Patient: sex M, age 52
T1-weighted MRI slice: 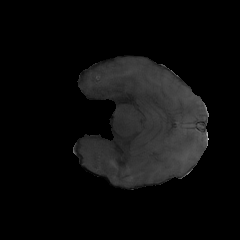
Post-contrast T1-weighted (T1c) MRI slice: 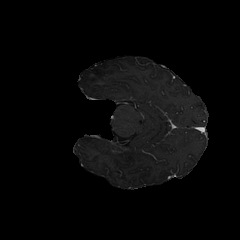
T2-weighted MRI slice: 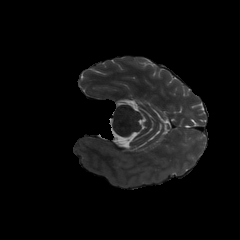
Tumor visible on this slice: no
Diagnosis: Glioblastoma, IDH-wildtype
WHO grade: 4